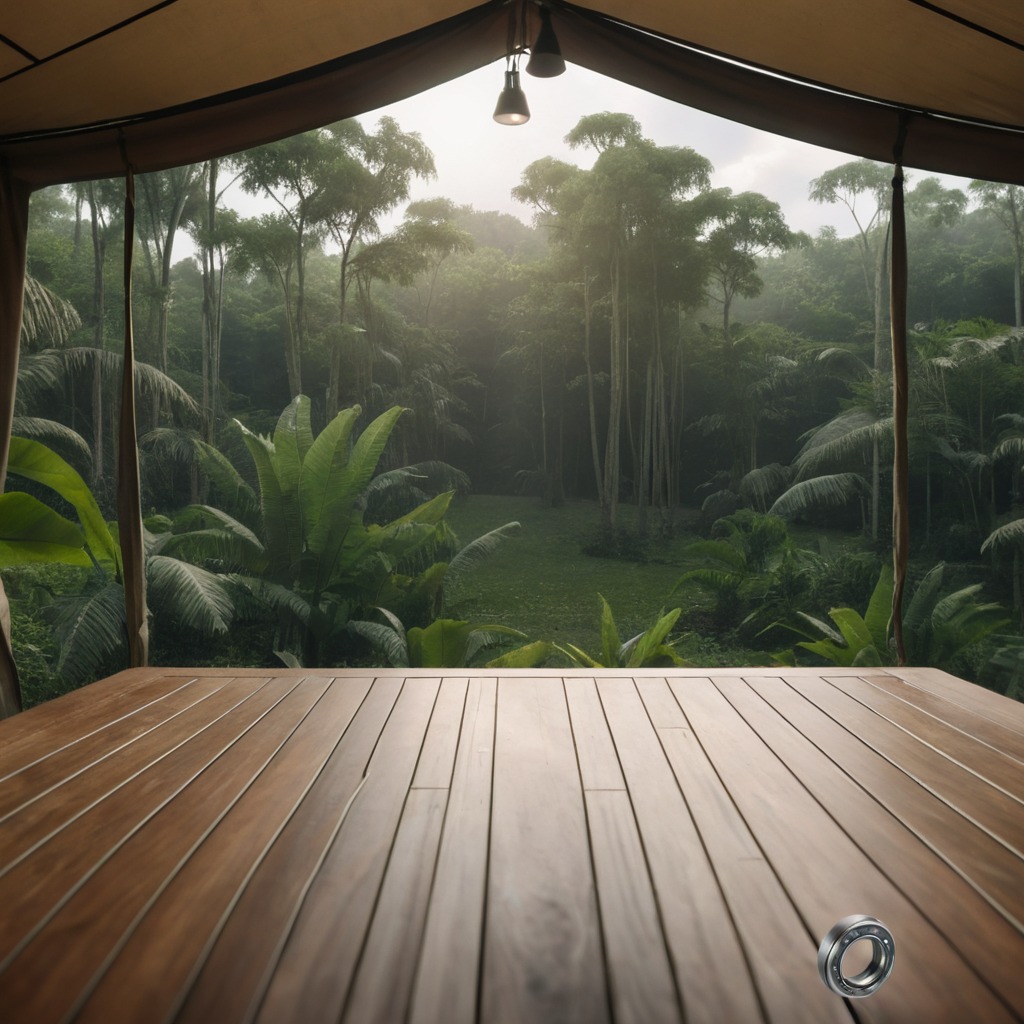
A metal ball bearing lies on the wooden table in a jungle field workshop tent.